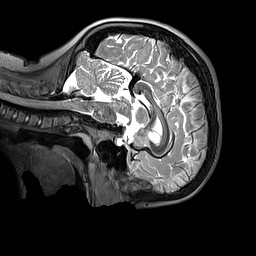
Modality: T2w
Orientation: sagittal
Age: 10
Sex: male
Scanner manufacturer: siemens
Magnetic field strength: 3 T
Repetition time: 3.2 s
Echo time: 0.408 s